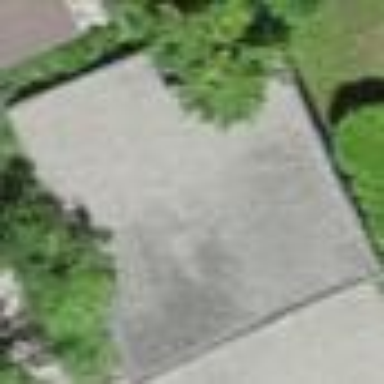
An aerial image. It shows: Garage building.